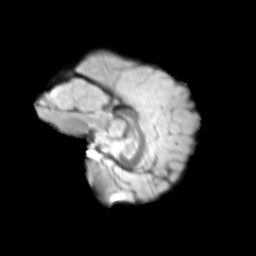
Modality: T2w
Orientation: sagittal
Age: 9
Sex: female
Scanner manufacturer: siemens
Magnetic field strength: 3 T
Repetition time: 3.8 s
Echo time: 0.07 s